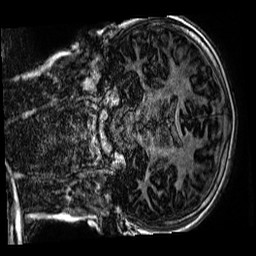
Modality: MP2RAGE
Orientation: coronal
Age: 11
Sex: male
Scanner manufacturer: siemens
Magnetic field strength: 3 T
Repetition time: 4 s
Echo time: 0.00299 s